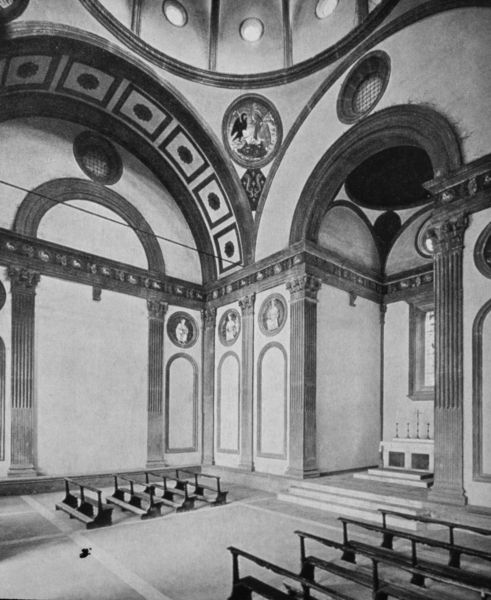
Titel: Capella de' Pazzi (Innenraum)
Künstler: Filippo Brunelleschi
Standort: Firenze
Institution: Santa Croce / Capella de'Pazzi
Schlagwörter: dunkel, weiß, fenster, grau, hell, laterne, licht, pfeiler, raum, schwarz, säule, säulen, gebäude, muster, wand, architektur, stein, bild, innenraum, feld, gitter, kirche, boden, gold, decke, innen, kontrast, renaissance, kreis, rund, tondo, kanneliert, bilder, bogen, italien, fußboden, leere, bank, pilaster, figuren, rundbogen, kuppel, treppe, kartusche, dekor, ornamente, wandgemälde, kerzen, stufe, stufen, hoch, halle, foto, fotografie, photographie, bögen, punkte, wände, nische, medaillon, rundfenster, linie, schlicht, schwarz-weiß, mosaik, altar, architrav, bänke, inneres, kapitelle, kapitell, photo, fries, quadrate, kirchenbank, gesims, kirchenbänke, mittelschiff, okuli, mittelalter, altarraum, apsis, rundbögen, dorfkirche, fresken, messe, florenz, chor, kapelle, kassetten, kassettendecke, reliefs, sitzbank, sakral, sakralbau, fesnter, lirche, tonne, kassette, lisenen, brunelleschi, brunellesci, michelangelo, ordnung, lisene, vierung, wandgliederung, kaneluren, kanelluren, kassetierung, rondo, medaillons, eckansicht, geböude, bogenfeld, oberlichter, trompe, wandgestaltung, kanelur, pilsater, madaillon, alte sakristei, pazzi, lorenzo, ittelalter, okulie, pazzikapelle, pazziäkapelle, pendantif, interiör, kniebänke, philippo, philipo brunelleschi, säulenordnugn, banken, bäke